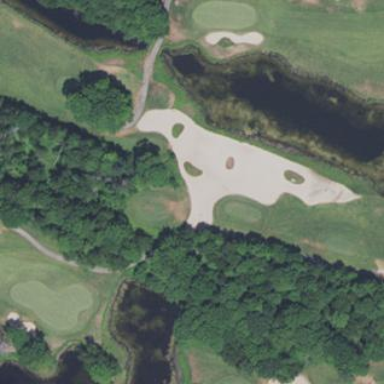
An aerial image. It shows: Sand bunker on golf course.